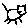
Label: cat